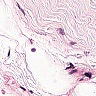
Metastatic tissue present: no